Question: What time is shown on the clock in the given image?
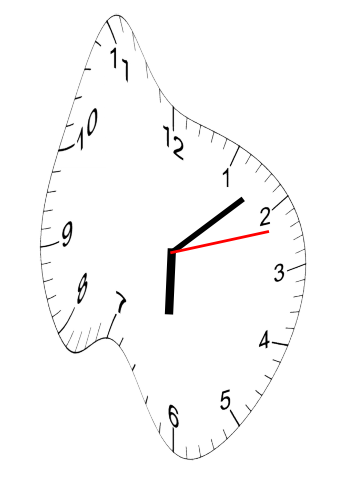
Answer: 06:08:12